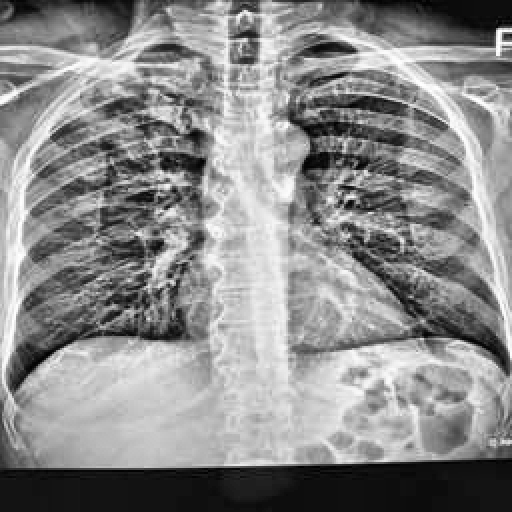
Finding: TUBERCULOSIS